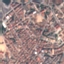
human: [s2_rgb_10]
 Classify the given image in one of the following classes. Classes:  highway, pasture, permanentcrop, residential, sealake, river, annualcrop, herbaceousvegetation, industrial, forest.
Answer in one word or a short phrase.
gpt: Residential